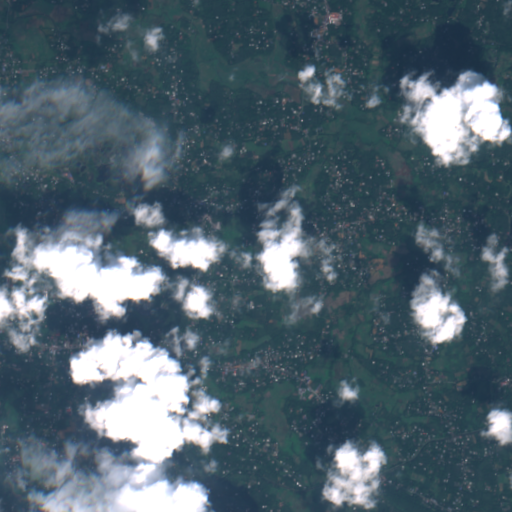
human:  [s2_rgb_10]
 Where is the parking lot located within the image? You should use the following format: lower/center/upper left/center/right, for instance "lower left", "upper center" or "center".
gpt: The parking lot is located in the lower left of the image.
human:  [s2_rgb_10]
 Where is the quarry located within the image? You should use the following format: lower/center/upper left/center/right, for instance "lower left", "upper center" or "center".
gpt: The quarry is located in the center left of the image.
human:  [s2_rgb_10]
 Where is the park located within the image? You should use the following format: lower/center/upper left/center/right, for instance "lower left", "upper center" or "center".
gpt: There is no park in the image.